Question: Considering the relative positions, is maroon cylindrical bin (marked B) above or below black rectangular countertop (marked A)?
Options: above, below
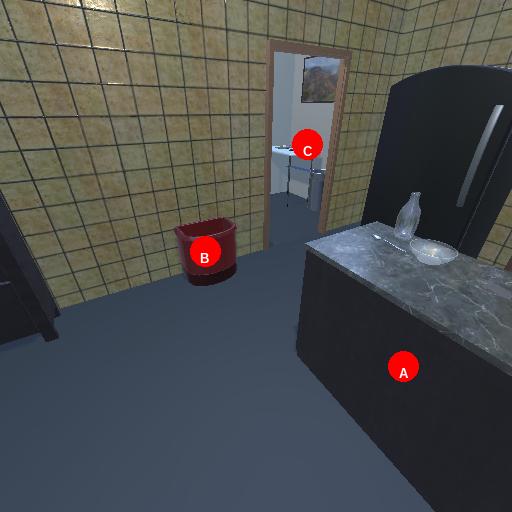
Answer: above